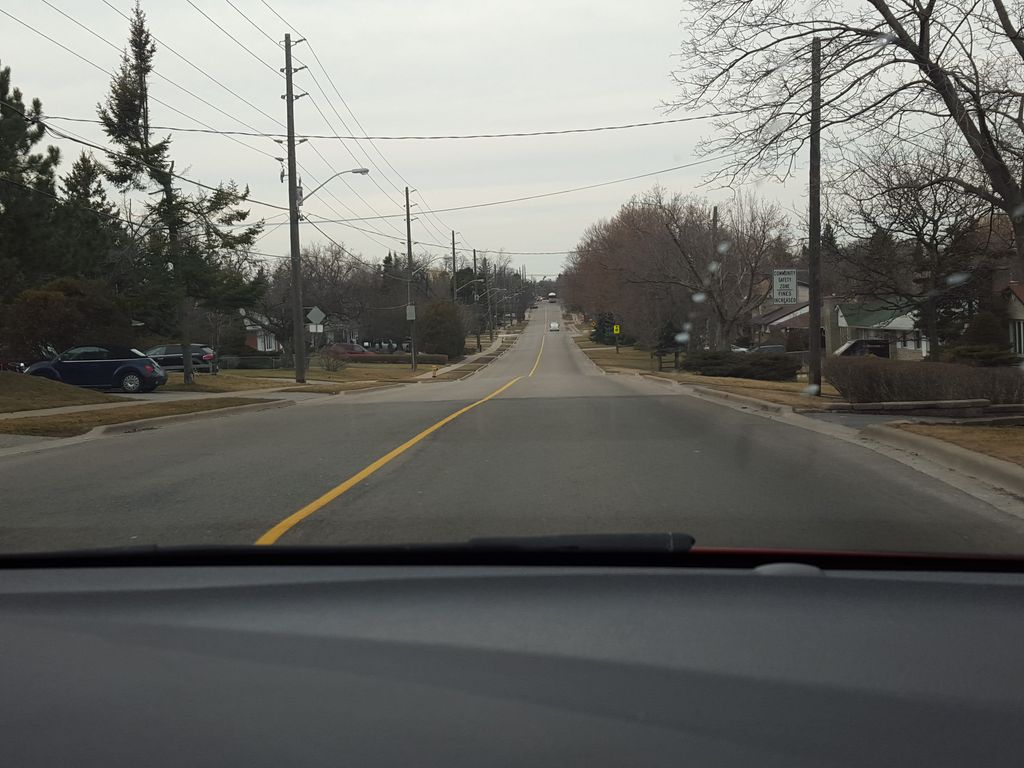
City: toronto